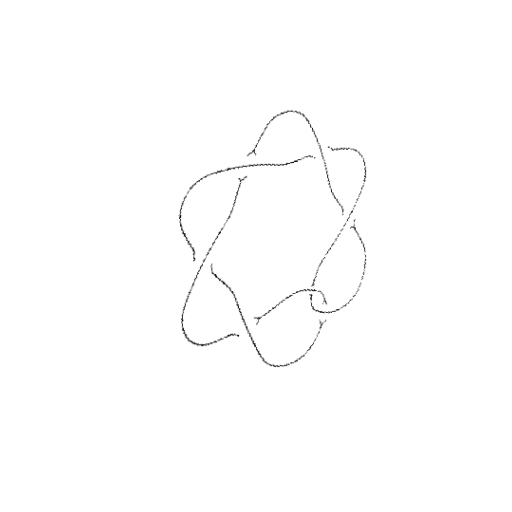
Crossing number: 7